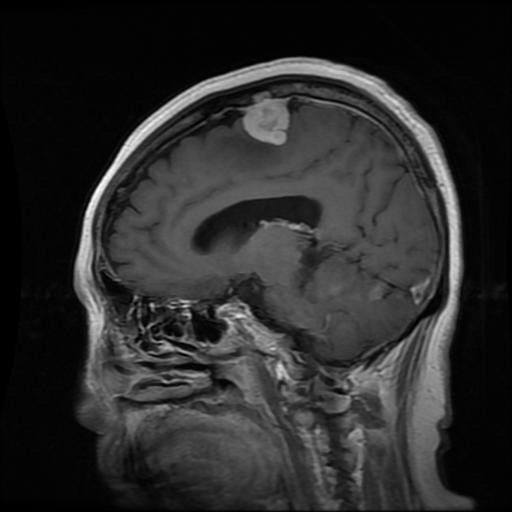
Label: meningioma